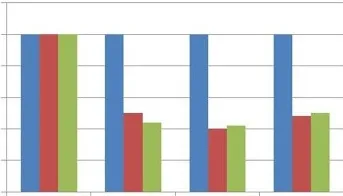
While both parents appeared heterozygous.
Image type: chart (chart)